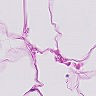
Metastatic tissue present: no